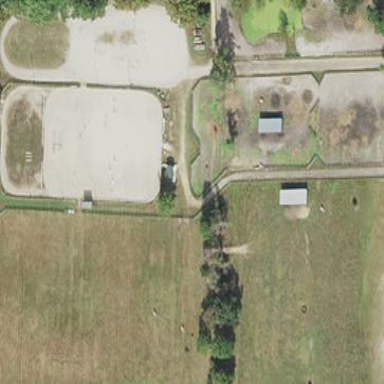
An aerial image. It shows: Equestrian pitch for leisure land sports.